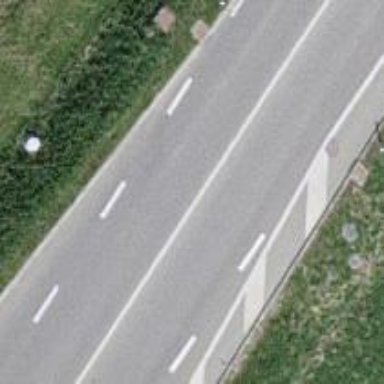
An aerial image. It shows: Asphalt road classified as primary highway.